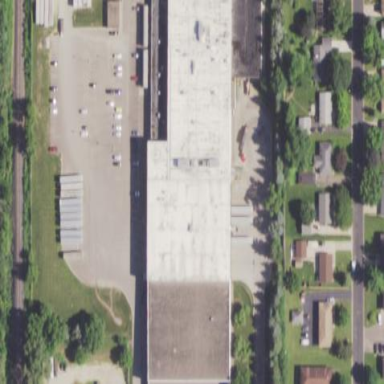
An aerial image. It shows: Industrial building.